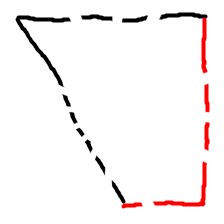
Shape: trapezoid